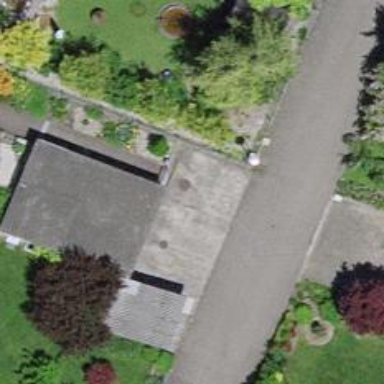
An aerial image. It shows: Garage.